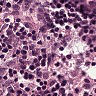
Metastatic tissue present: no